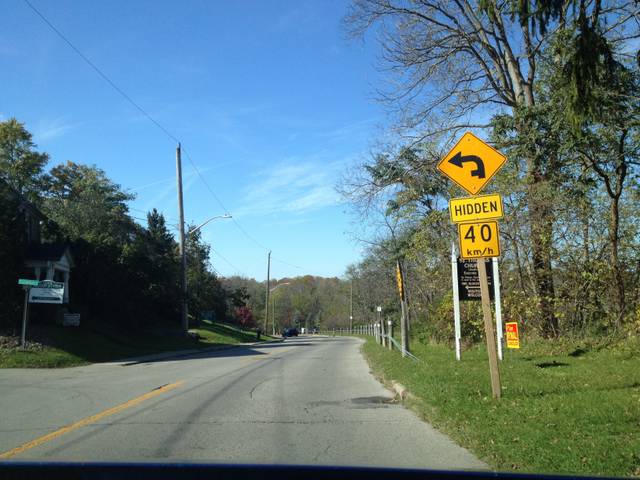
Region: Canada
Coordinates: 42.779, -81.209